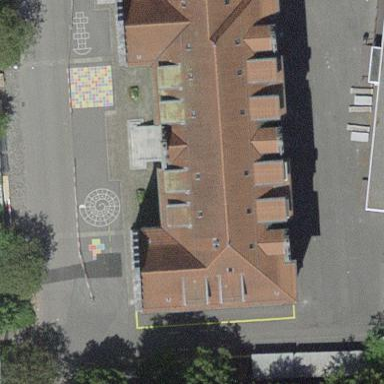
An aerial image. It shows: School building.